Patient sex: M
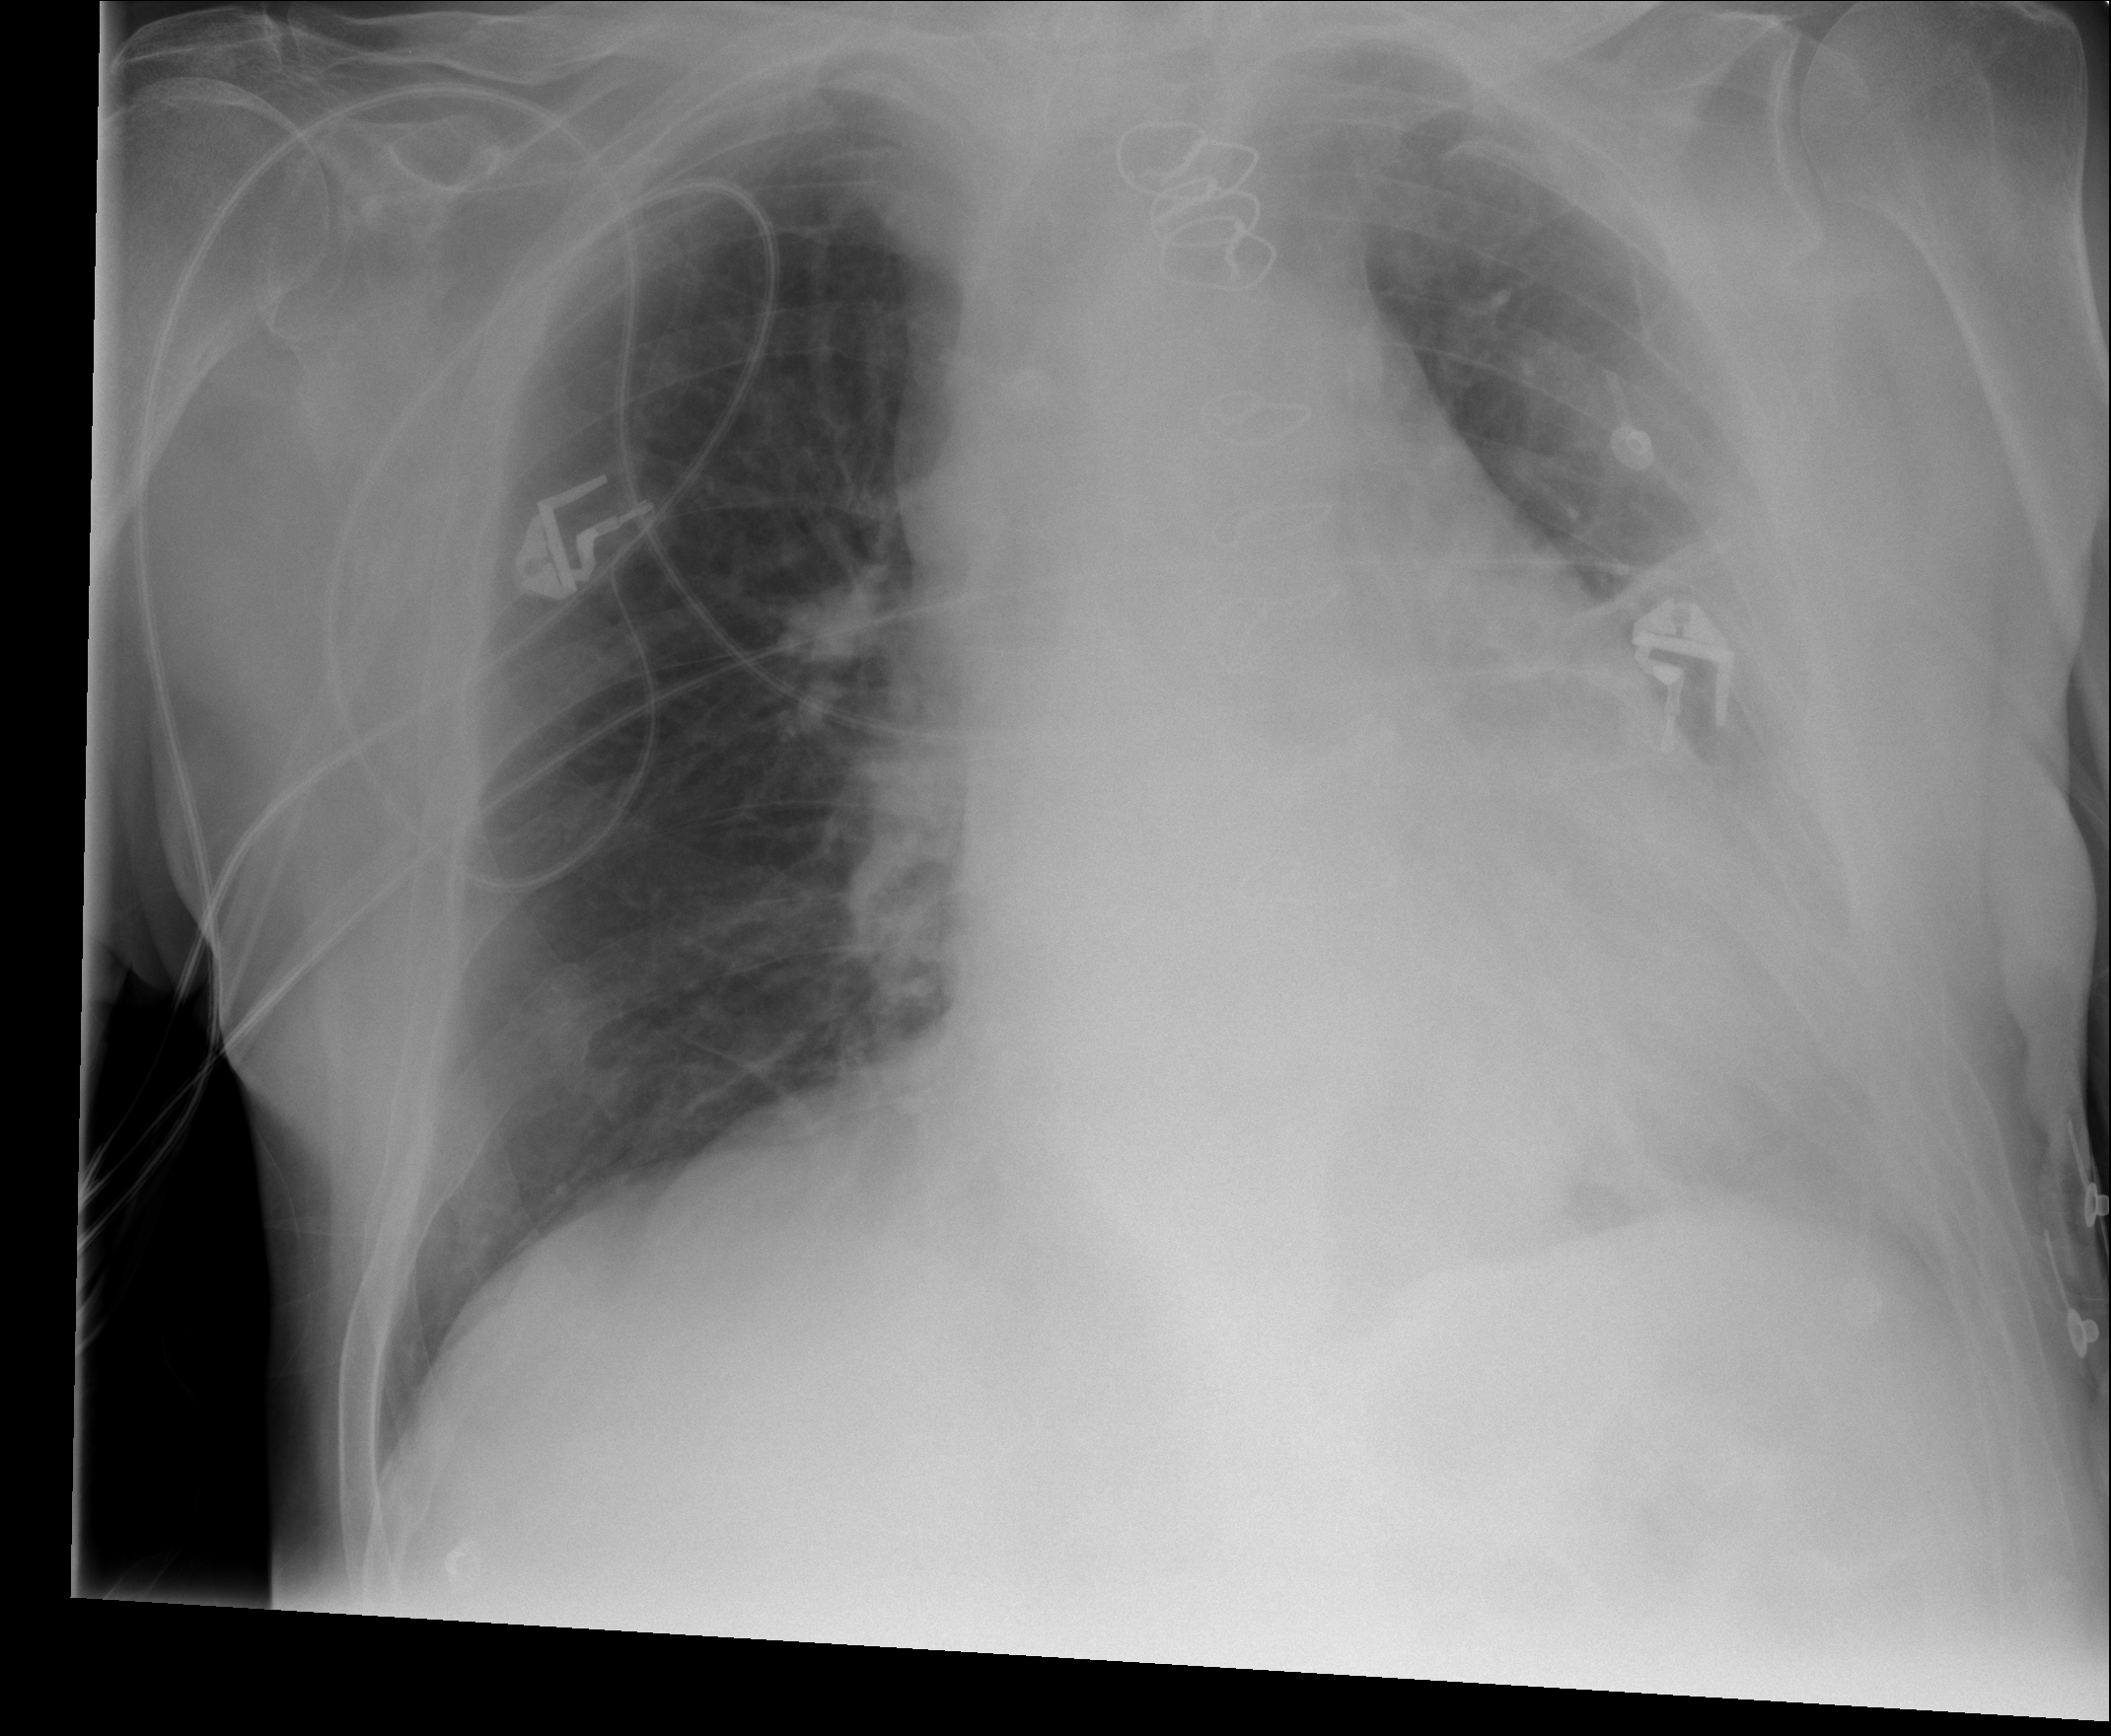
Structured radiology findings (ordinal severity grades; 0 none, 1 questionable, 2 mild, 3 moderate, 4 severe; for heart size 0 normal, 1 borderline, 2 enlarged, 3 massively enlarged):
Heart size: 2
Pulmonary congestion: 0
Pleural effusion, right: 0
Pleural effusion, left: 2
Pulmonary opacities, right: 0
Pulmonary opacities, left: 1
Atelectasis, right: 0
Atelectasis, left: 2